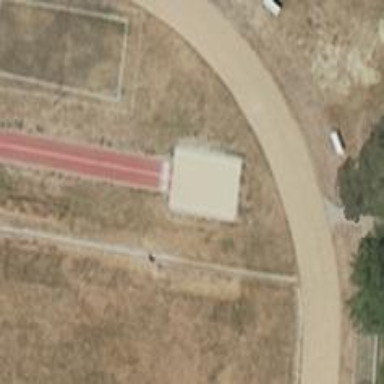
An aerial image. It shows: Athletics track located in leisure land area.